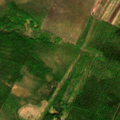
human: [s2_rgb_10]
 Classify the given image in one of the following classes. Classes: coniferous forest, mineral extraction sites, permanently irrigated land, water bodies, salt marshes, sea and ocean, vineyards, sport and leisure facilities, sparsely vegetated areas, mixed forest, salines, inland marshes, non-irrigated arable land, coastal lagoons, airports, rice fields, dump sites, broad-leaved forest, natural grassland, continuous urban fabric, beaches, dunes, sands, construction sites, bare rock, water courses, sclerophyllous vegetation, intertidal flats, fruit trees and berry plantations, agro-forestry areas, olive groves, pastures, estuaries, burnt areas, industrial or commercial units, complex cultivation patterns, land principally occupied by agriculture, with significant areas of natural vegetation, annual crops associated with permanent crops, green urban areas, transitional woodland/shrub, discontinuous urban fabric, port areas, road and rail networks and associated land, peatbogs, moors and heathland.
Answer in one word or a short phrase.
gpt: non-irrigated arable land, pastures, mixed forest, transitional woodland/shrub